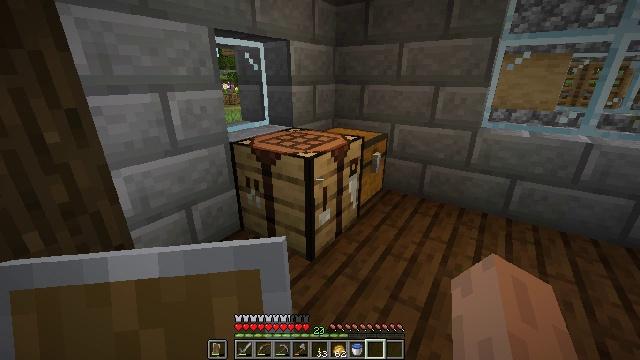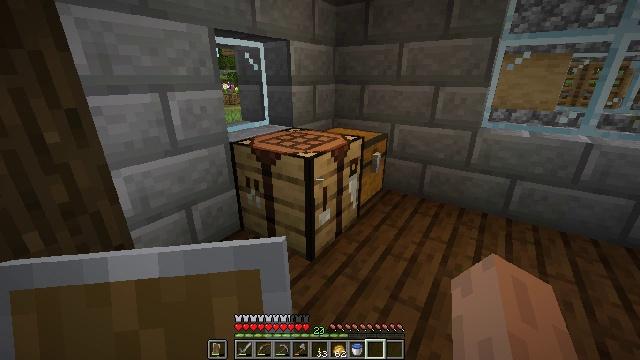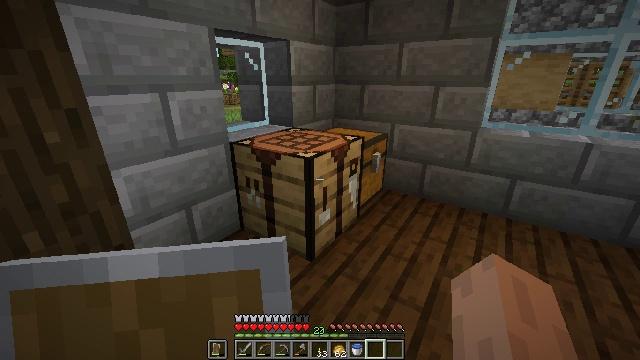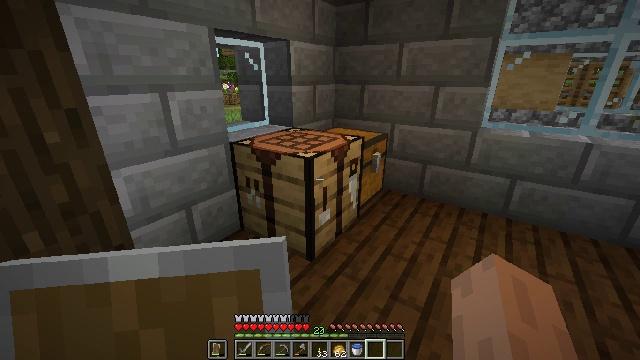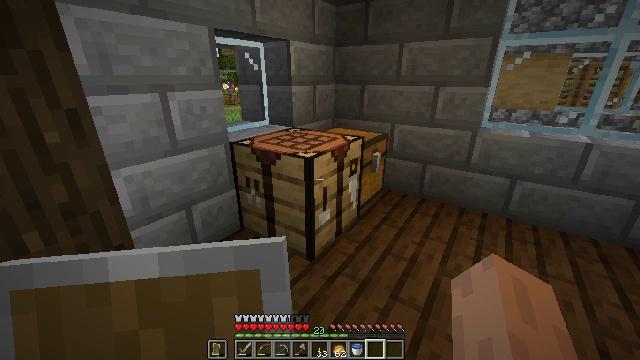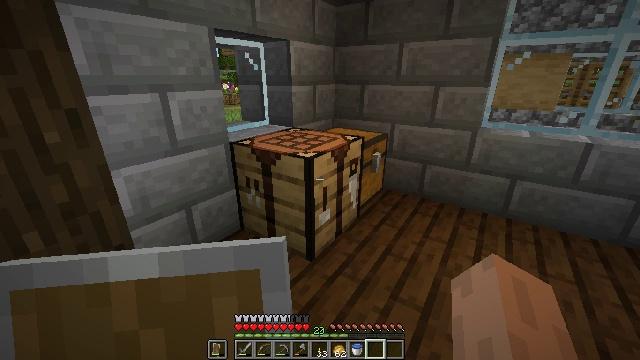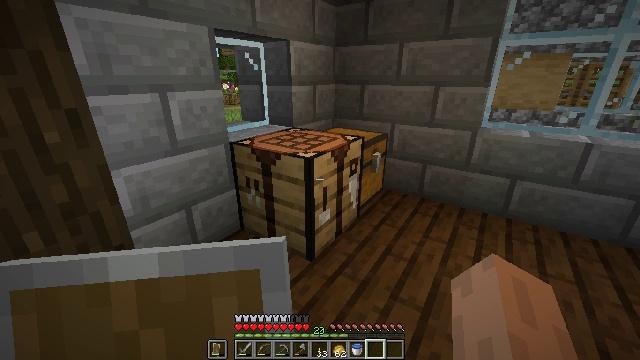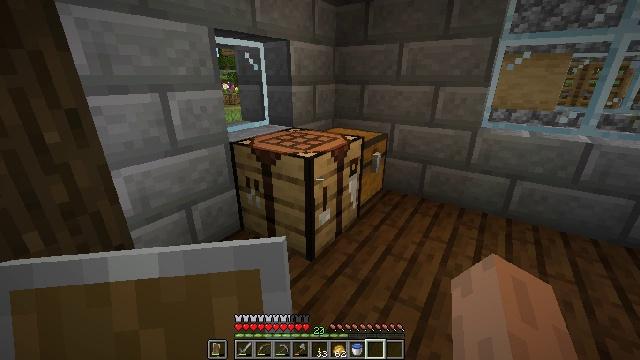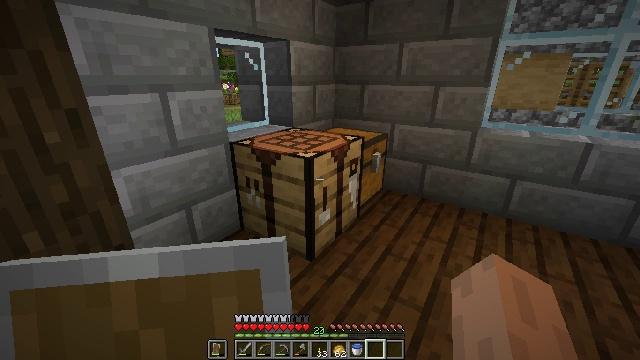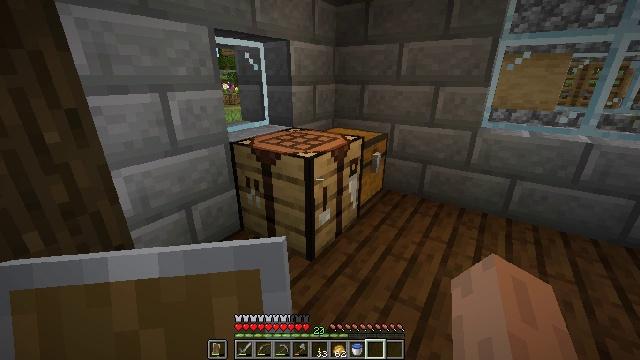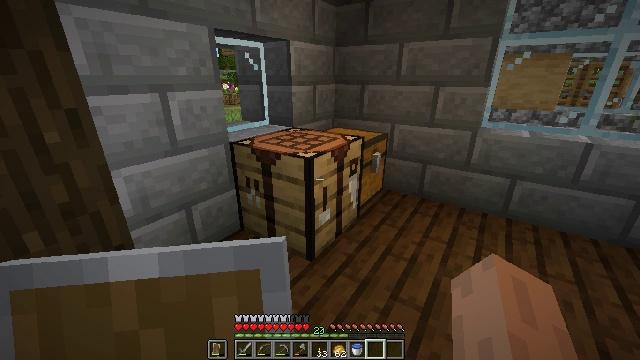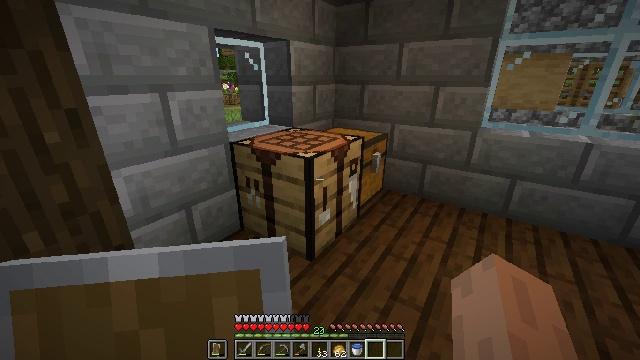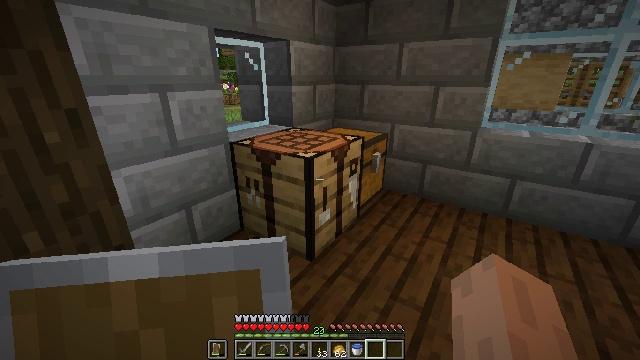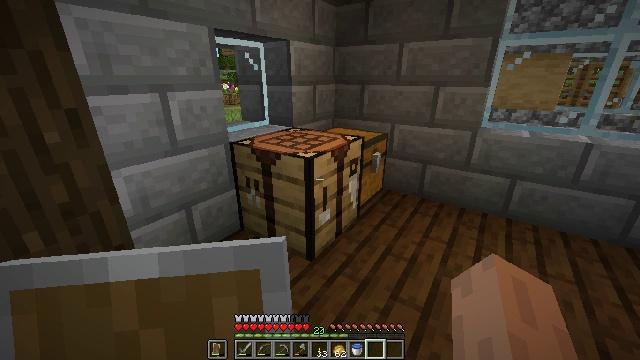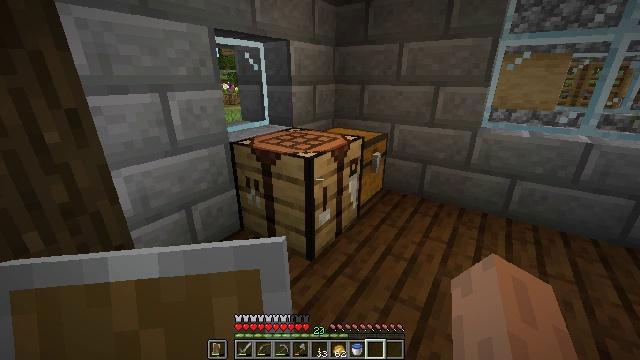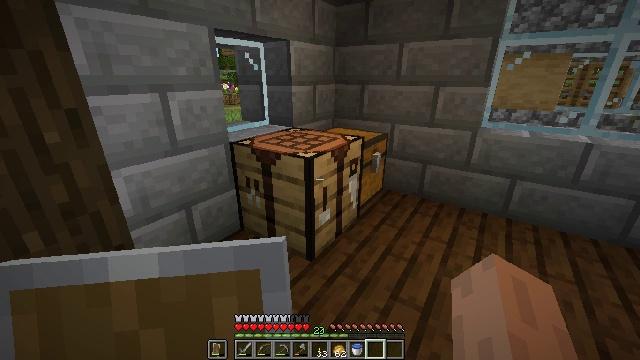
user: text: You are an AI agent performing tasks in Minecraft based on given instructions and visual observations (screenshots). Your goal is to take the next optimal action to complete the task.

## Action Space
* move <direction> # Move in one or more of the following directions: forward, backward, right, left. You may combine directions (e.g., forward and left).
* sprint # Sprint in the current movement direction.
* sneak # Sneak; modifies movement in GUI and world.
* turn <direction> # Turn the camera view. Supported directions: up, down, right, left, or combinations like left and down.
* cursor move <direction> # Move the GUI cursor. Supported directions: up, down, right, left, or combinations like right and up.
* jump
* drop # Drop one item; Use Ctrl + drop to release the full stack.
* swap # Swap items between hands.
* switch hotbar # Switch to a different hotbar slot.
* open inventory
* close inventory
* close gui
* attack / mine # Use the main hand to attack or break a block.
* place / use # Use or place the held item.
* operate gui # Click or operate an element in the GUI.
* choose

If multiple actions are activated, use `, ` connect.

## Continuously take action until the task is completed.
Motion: motion action
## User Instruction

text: Mine stone brick stairs block.
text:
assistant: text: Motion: no_op
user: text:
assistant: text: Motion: no_op
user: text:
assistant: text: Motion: no_op
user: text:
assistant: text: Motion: no_op
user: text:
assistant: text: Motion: no_op
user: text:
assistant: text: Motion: no_op
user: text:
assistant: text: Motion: no_op
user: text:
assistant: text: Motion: no_op
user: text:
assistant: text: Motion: no_op
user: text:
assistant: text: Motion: no_op
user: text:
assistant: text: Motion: no_op
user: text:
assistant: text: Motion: no_op
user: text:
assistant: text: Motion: no_op
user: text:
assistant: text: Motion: no_op
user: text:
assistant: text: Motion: no_op
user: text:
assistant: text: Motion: no_op
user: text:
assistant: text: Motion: no_op
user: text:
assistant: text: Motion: no_op
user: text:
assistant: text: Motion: no_op
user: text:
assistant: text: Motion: no_op
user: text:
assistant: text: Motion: no_op
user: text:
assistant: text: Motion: no_op
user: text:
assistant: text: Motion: no_op
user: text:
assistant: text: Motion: no_op
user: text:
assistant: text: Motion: no_op
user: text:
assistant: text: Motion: no_op
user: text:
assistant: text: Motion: no_op
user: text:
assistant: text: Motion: no_op
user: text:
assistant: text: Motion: no_op
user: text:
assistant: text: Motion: no_op